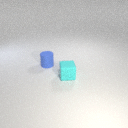
small cyan rubber cube to the right of small blue rubber cylinder